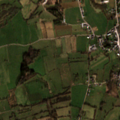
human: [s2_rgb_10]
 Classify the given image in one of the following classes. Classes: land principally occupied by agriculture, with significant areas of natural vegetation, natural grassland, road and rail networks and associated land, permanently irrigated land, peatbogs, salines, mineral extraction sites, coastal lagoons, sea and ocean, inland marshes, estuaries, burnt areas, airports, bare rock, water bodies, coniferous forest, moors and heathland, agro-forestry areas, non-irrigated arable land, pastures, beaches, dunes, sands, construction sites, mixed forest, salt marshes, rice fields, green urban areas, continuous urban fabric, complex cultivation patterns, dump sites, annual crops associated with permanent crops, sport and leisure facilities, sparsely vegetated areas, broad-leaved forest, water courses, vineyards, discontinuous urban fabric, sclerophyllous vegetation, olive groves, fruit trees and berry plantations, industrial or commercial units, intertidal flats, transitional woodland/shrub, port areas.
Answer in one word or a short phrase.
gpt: discontinuous urban fabric, pastures, complex cultivation patterns